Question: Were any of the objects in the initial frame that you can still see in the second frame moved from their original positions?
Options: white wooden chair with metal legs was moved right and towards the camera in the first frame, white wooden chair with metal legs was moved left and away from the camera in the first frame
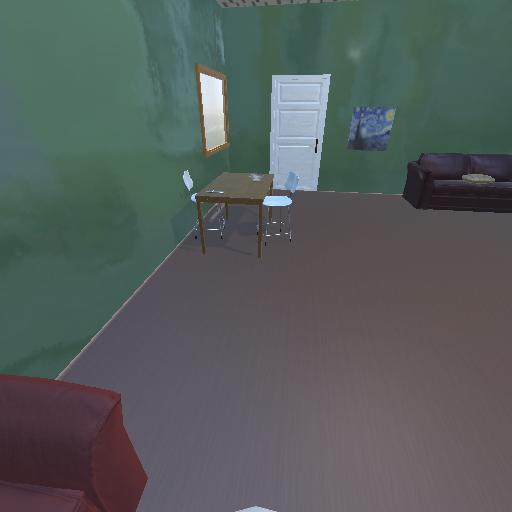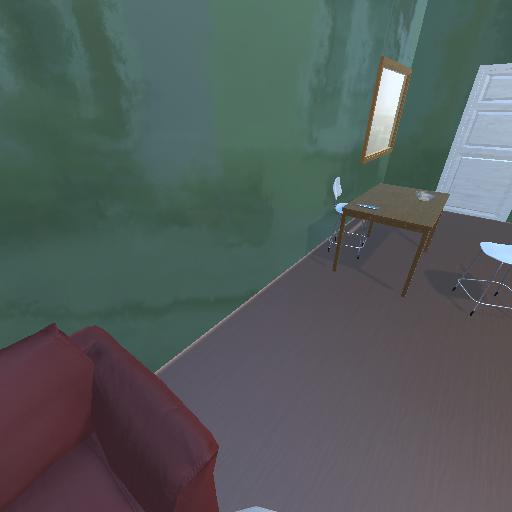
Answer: white wooden chair with metal legs was moved right and towards the camera in the first frame